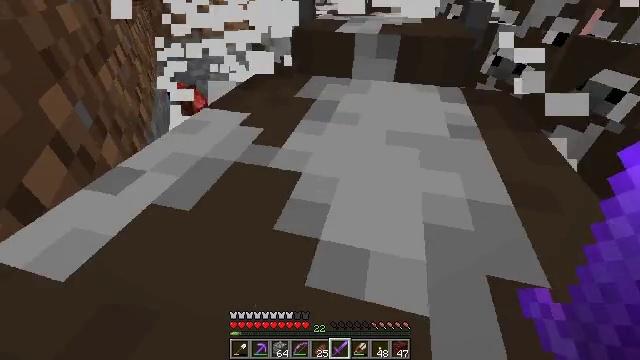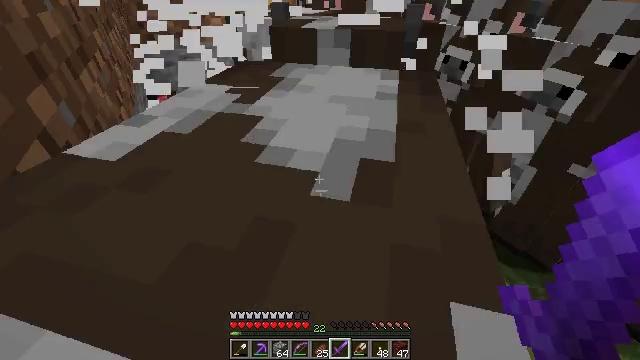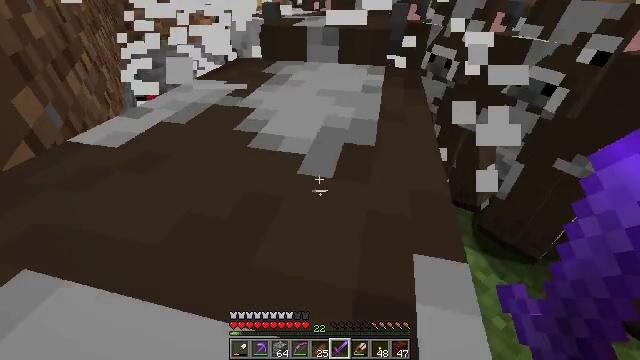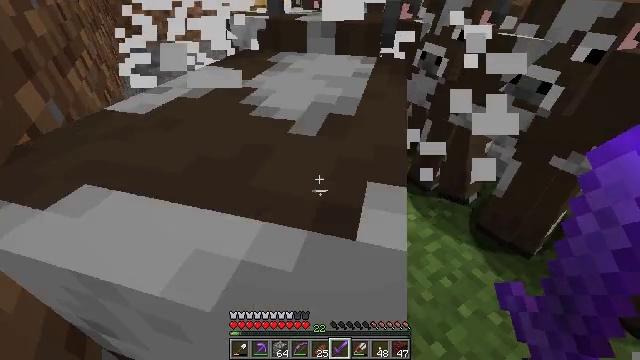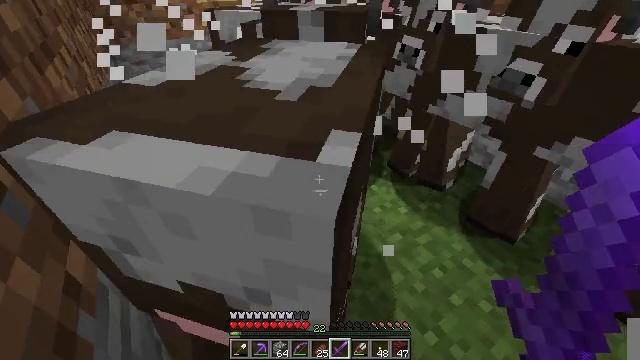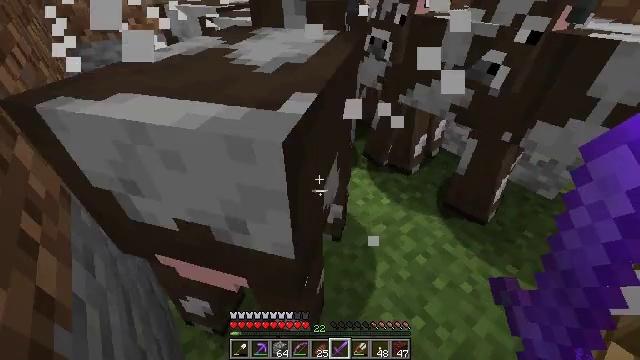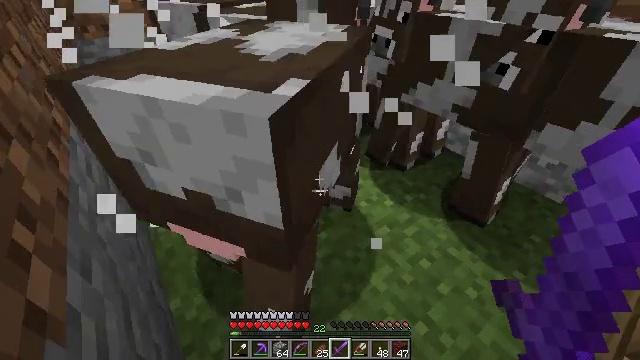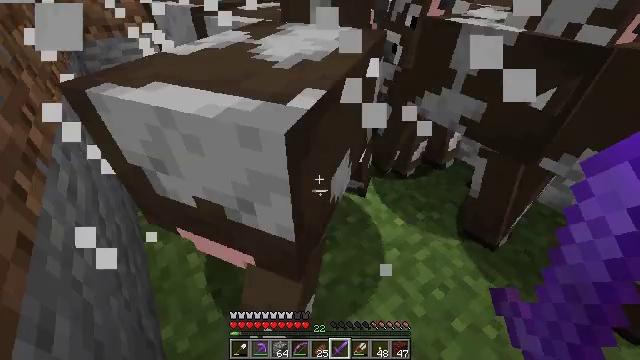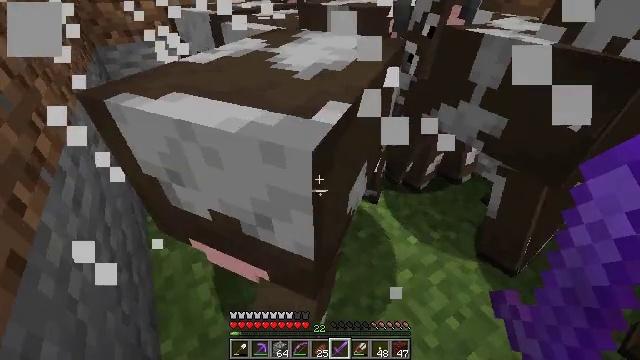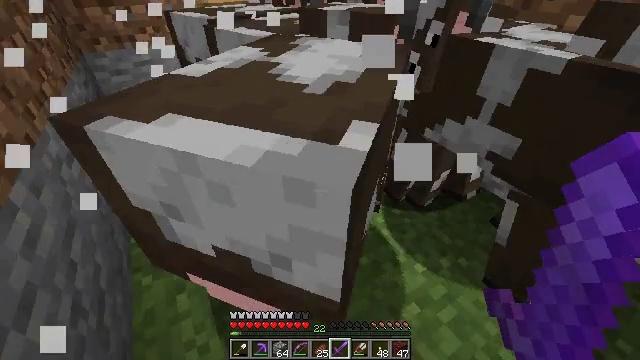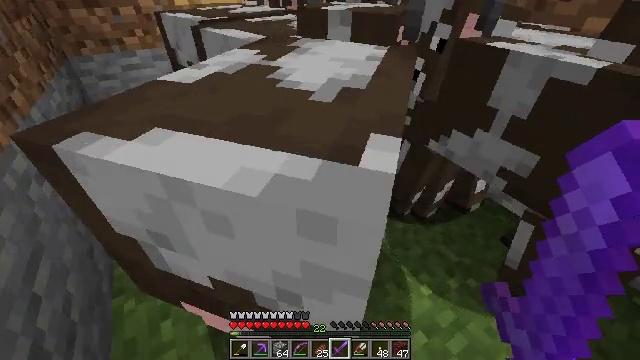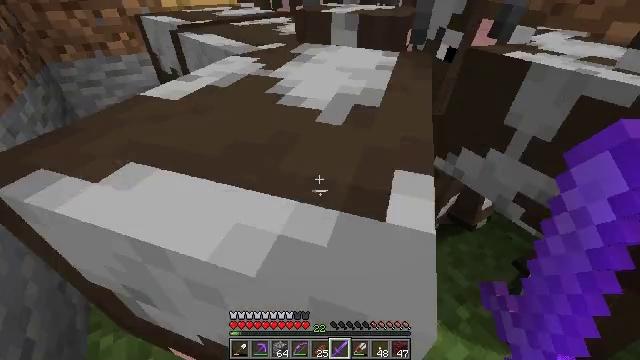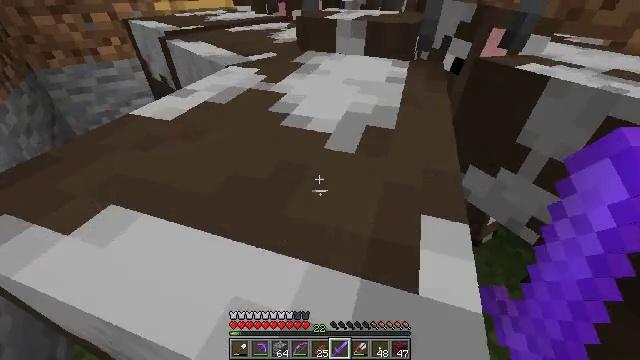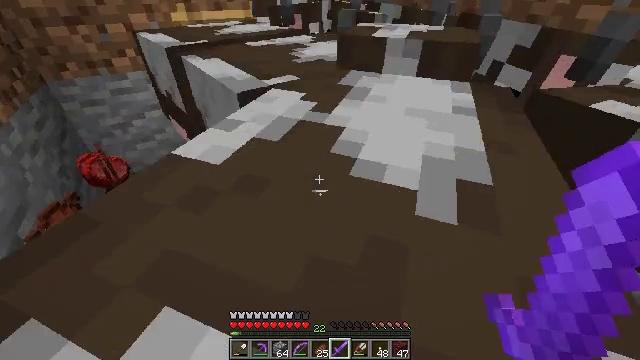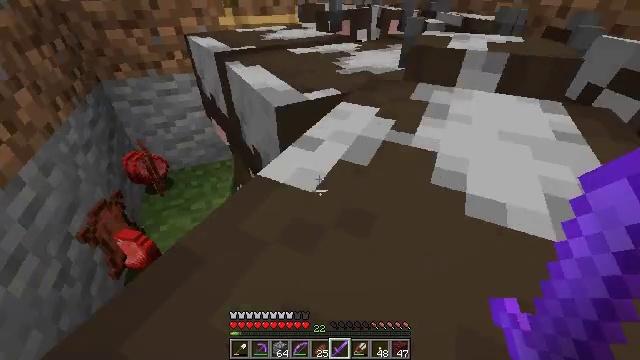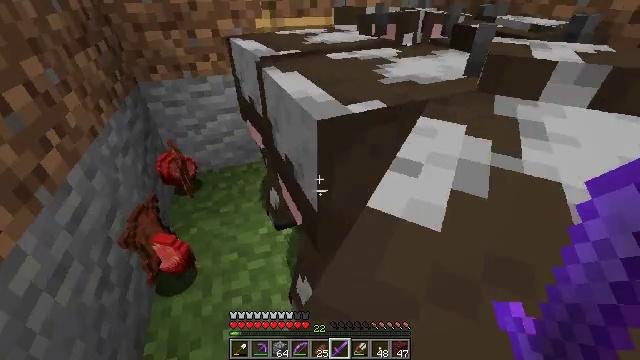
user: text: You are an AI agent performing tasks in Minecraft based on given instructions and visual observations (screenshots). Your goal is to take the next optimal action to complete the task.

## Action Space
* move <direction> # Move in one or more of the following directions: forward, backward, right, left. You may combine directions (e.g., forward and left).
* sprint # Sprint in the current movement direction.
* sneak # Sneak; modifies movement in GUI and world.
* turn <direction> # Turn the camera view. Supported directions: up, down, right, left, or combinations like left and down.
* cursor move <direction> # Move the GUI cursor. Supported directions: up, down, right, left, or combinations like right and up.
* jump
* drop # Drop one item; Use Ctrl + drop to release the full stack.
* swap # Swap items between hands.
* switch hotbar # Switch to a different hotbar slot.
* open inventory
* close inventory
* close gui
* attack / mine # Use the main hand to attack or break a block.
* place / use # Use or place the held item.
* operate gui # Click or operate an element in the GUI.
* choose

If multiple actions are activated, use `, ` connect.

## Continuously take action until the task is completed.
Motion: motion action
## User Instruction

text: Combat the cow.
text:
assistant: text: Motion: turn right
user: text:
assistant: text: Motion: turn right
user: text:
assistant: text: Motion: no_op
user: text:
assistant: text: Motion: turn right
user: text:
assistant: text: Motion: turn right
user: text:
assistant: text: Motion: move forward
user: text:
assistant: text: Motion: move forward, turn left
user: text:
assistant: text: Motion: move forward, turn left
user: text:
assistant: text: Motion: move forward
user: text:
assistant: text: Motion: move forward
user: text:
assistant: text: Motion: move forward
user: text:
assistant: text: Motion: move forward
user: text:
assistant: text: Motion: move forward and move left, turn left
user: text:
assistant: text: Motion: move forward and move left, turn left
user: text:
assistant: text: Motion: move forward and move left, turn left
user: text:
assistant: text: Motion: move forward and move left
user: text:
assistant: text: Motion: move forward and move left
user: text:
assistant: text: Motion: move forward and move left
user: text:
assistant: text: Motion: move forward and move left, turn down
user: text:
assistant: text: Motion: move forward and move left, turn right and down
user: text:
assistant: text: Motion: turn right and down
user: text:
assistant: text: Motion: turn right
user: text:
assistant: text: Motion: turn right
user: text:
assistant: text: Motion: no_op
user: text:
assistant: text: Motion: no_op
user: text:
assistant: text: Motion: no_op
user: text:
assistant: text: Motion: no_op
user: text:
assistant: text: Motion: no_op
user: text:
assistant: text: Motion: no_op
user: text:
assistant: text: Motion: no_op